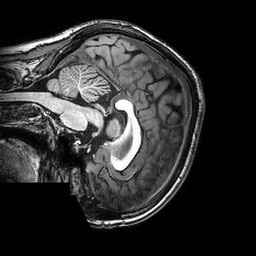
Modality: T1w
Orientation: sagittal
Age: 23
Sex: female
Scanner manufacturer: philips
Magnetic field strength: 3 T
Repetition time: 0.00813 s
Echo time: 0.00372 s